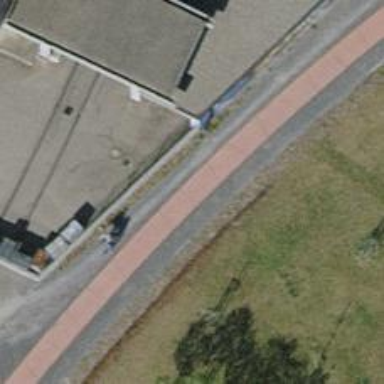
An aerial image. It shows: Disused railway spur path with asphalt surface.